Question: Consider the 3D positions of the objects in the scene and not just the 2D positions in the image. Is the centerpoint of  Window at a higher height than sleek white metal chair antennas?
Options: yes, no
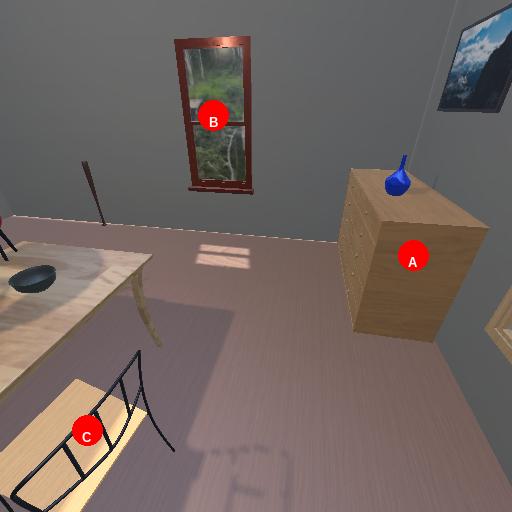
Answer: yes